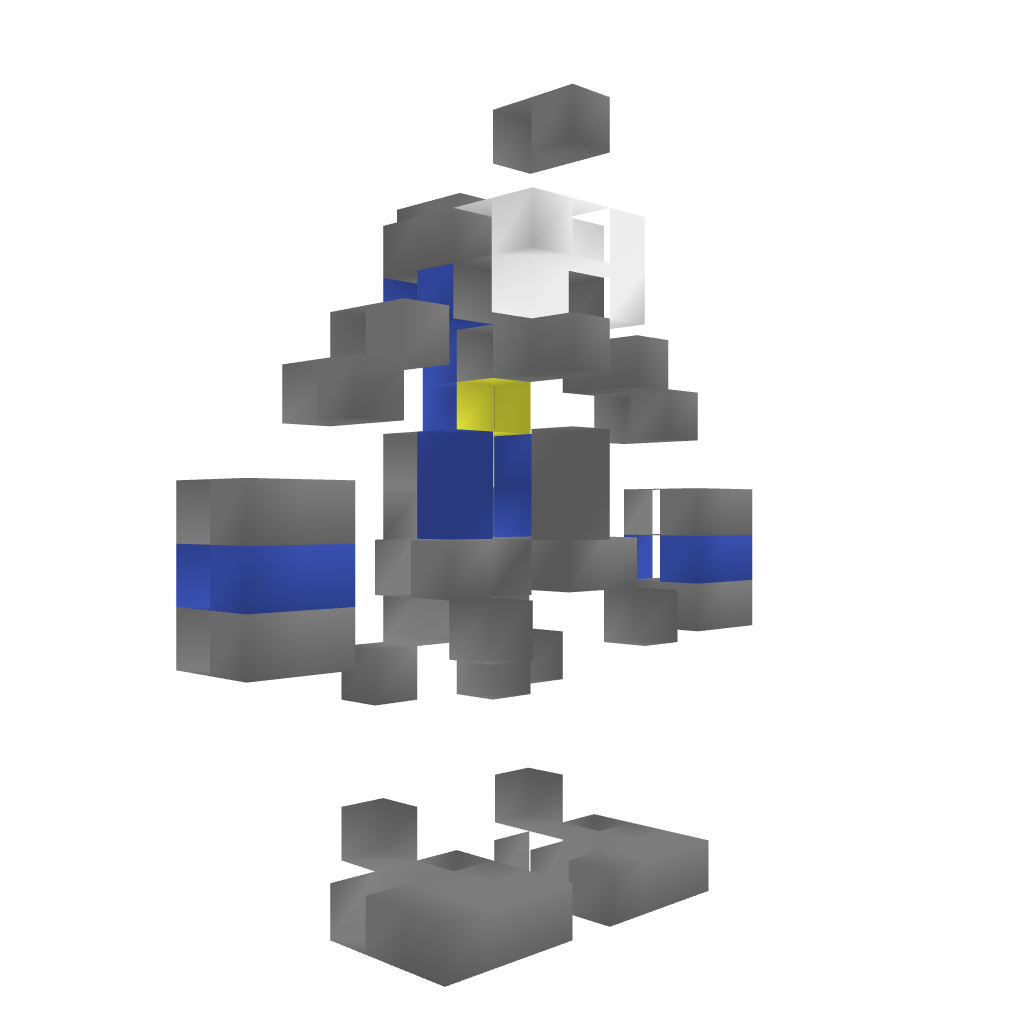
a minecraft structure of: Mech_1 bad low quality